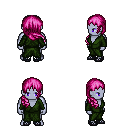
a pixel art fantasy rpg character, male body template, dark elf, purple skin, green robe, teal pants, pink right-swept hairstyle, ghillies, four views (front, back, left, right), 2x2 character sprite sheet, small pixel art, hard edges, no anti-aliasing